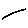
Label: line